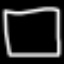
Label: square